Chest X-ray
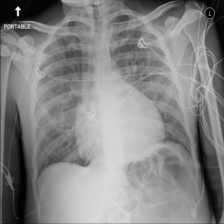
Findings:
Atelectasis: negative
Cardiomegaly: positive
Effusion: negative
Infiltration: negative
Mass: negative
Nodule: negative
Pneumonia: negative
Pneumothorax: negative
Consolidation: negative
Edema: negative
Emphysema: negative
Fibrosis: negative
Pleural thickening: negative
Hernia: negative